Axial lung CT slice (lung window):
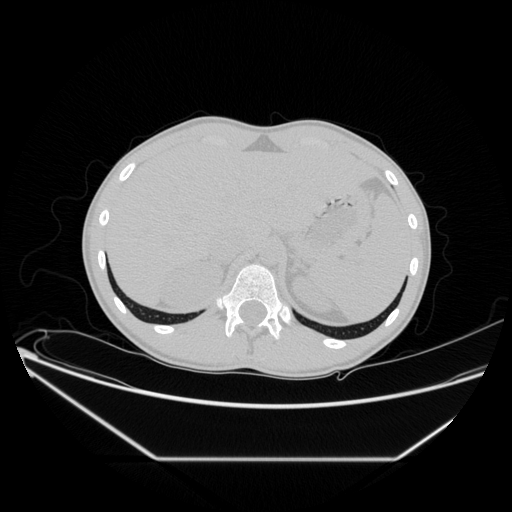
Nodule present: no